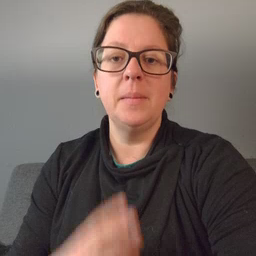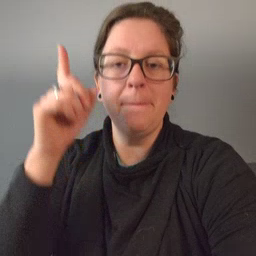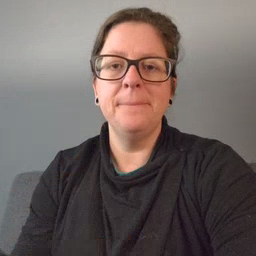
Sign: up